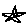
Label: star